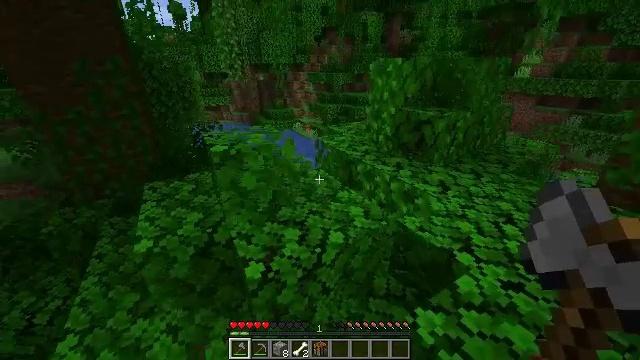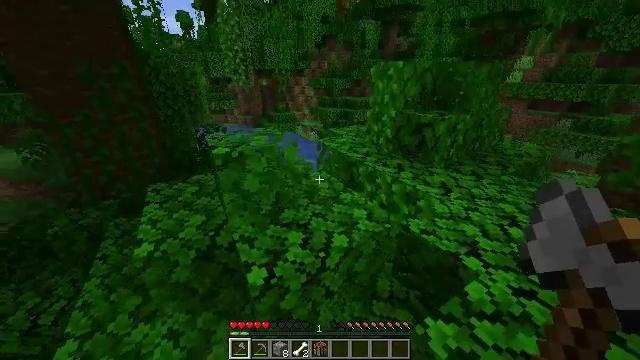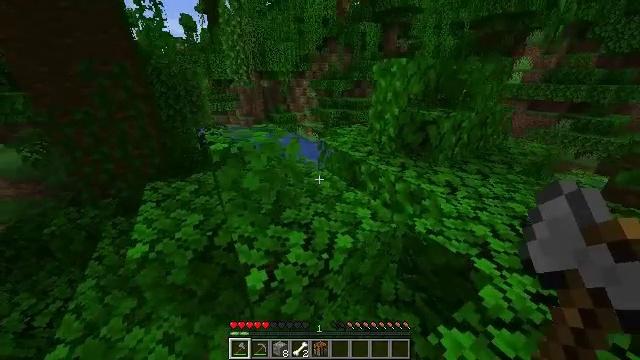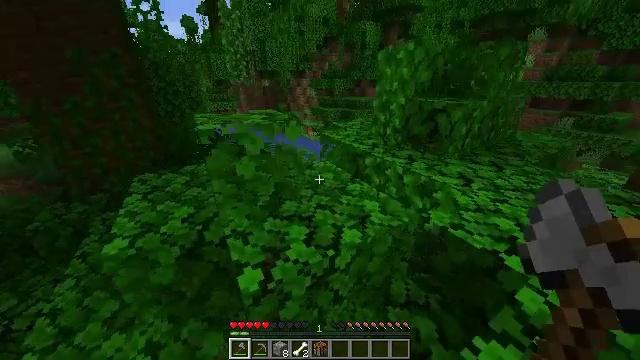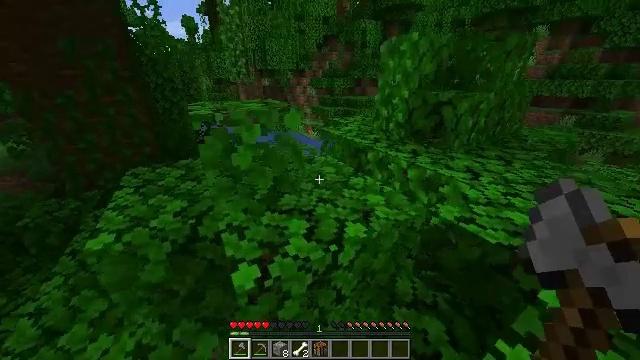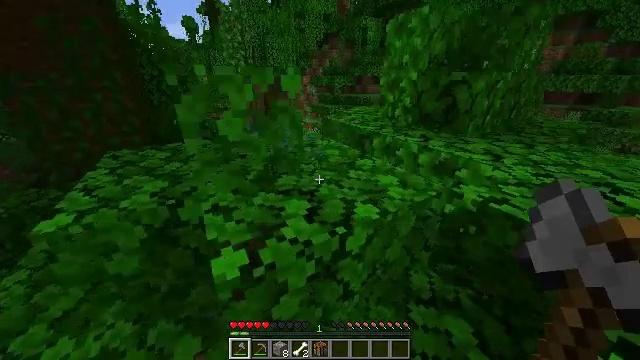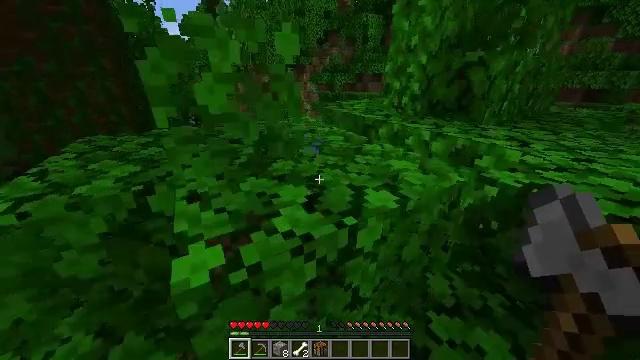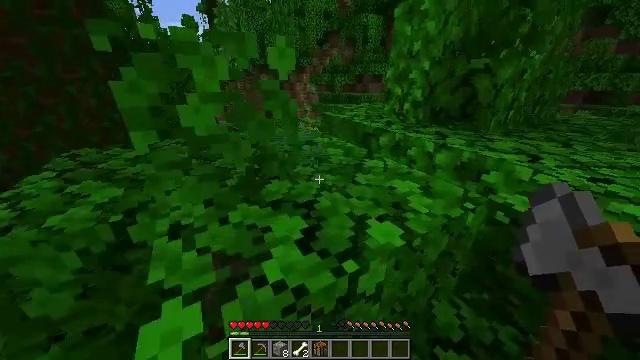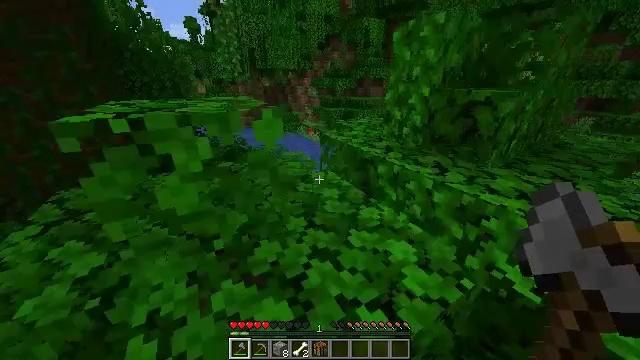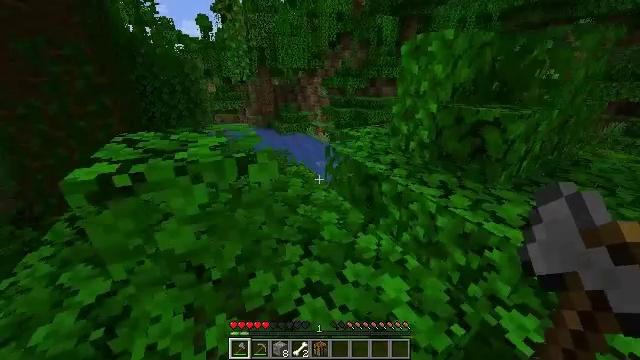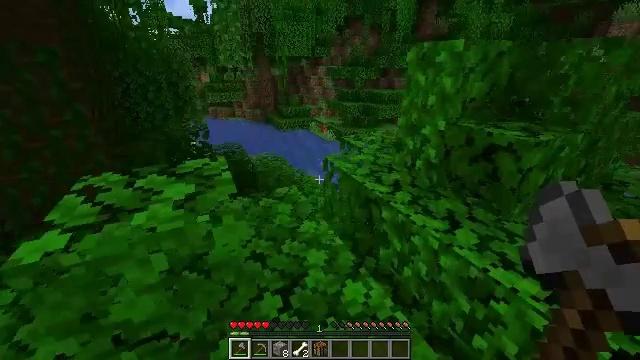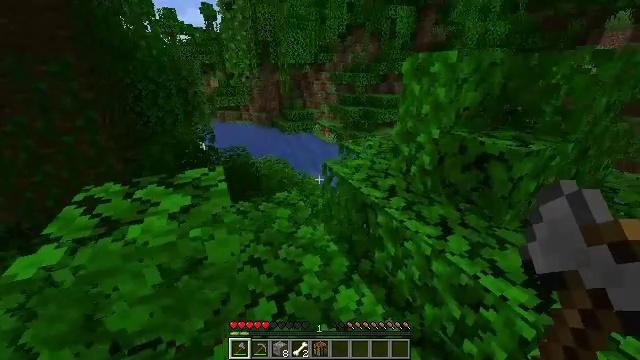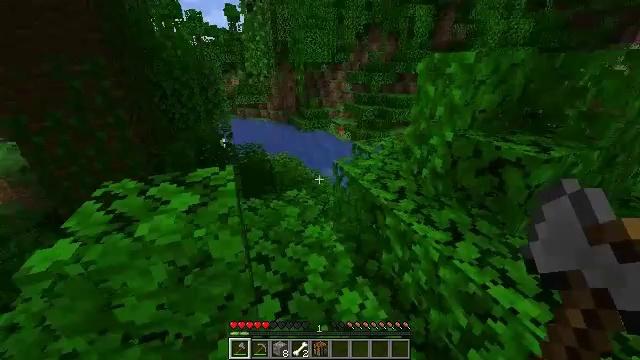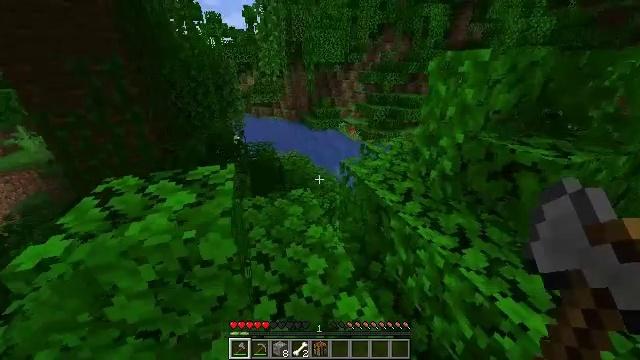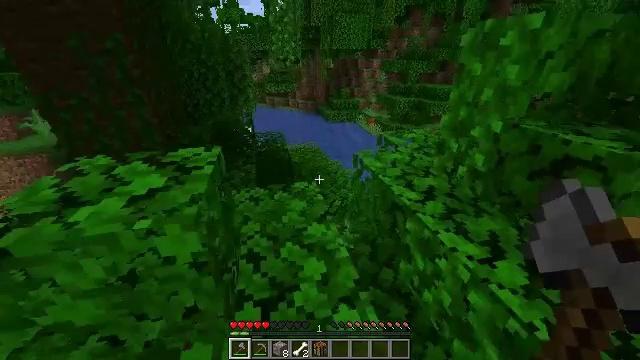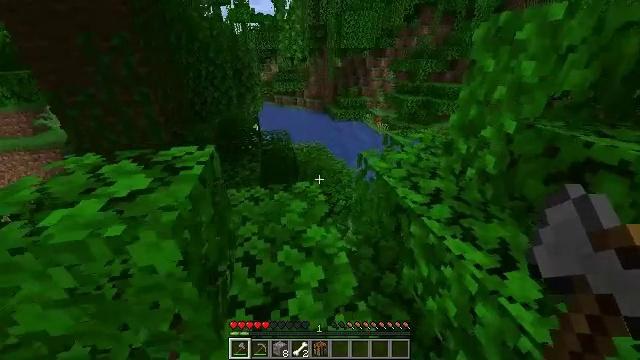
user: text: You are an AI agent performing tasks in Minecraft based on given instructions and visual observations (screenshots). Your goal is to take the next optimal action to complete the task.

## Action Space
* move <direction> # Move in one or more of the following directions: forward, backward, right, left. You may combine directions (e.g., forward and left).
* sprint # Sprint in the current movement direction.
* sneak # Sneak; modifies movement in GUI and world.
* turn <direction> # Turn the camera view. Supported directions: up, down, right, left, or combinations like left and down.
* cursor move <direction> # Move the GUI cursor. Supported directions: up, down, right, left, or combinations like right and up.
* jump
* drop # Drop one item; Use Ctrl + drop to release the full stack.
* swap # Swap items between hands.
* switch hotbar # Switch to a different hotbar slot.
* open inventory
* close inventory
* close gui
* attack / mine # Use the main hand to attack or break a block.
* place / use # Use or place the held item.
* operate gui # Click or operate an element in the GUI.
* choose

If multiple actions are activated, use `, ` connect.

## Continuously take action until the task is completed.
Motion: motion action
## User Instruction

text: Attack the melon to collect it.
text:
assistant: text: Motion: move forward, sprint
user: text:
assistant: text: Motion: move forward, sprint
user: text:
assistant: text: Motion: move forward, sprint
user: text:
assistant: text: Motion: move forward, sprint
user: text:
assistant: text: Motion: move forward, sprint
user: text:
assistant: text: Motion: move forward, sprint, jump
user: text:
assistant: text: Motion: move forward, sprint, jump
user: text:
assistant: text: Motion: move forward, sprint, jump
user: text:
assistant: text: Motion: move forward, sprint, turn left, jump
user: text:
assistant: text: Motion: move forward, sprint, turn left, jump
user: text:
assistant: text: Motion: move forward, sprint, jump
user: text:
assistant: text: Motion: move forward, sprint, turn left, jump
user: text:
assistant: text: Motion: move forward, sprint, turn left
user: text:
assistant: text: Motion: move forward, sprint, turn left
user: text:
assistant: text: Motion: move forward, sprint, turn left
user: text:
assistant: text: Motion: move forward, sprint
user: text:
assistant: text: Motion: move forward, sprint
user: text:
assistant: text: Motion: move forward, sprint
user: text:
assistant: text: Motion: move forward, sprint, turn left
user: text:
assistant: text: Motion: move forward, sprint, turn left, jump
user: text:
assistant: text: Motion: move forward, sprint, jump
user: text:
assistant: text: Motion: move forward, sprint, jump
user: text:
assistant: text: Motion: move forward, sprint, jump
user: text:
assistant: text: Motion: move forward, sprint, jump
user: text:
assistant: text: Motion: move forward, sprint, jump
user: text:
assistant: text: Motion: move forward, sprint, jump
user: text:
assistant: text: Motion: move forward, sprint, jump
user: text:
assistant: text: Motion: move forward, sprint, jump
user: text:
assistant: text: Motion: move forward, sprint, jump
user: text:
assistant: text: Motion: move forward, sprint, jump